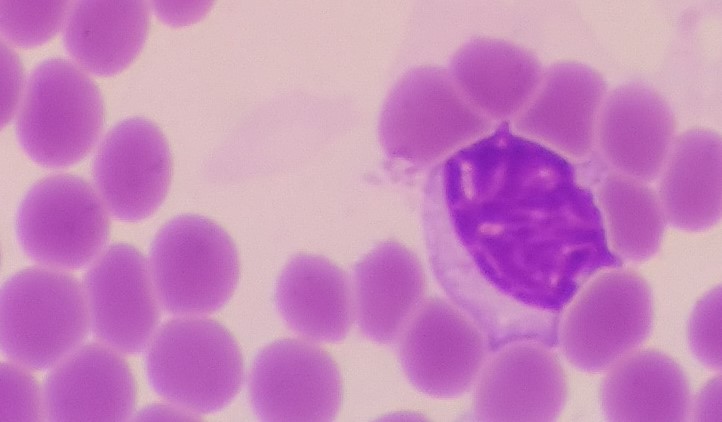
White blood cell type: Lymphocyte